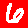
Digit: 6